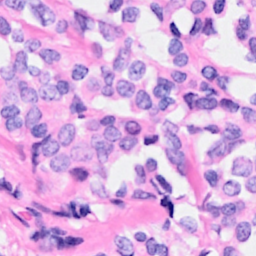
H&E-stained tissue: Breast